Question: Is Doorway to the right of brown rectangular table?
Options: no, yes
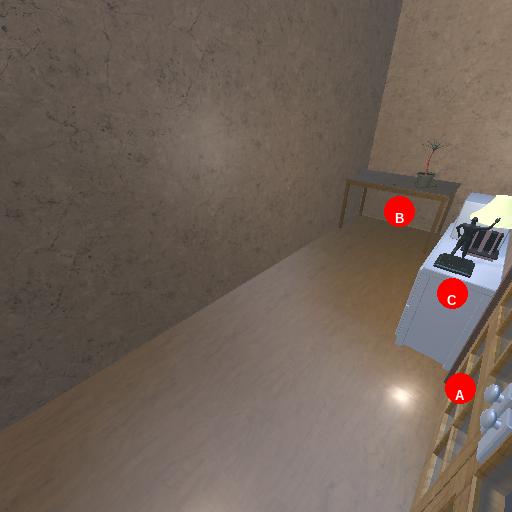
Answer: no